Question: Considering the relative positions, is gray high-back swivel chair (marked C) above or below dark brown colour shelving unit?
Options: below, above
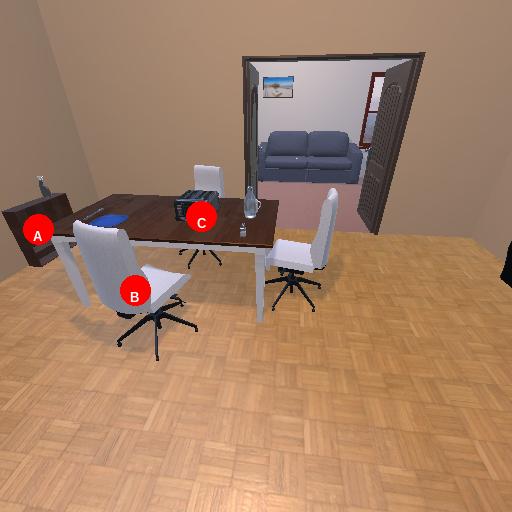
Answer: below